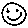
Label: smiley face